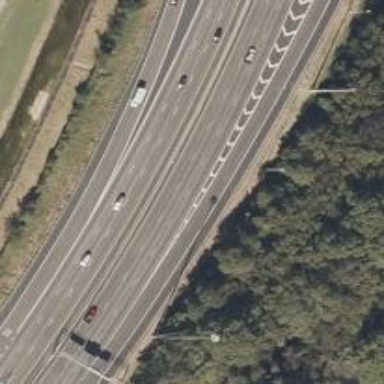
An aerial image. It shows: Asphalt motorway.